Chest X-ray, PA view. Patient: 25 years old, sex F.
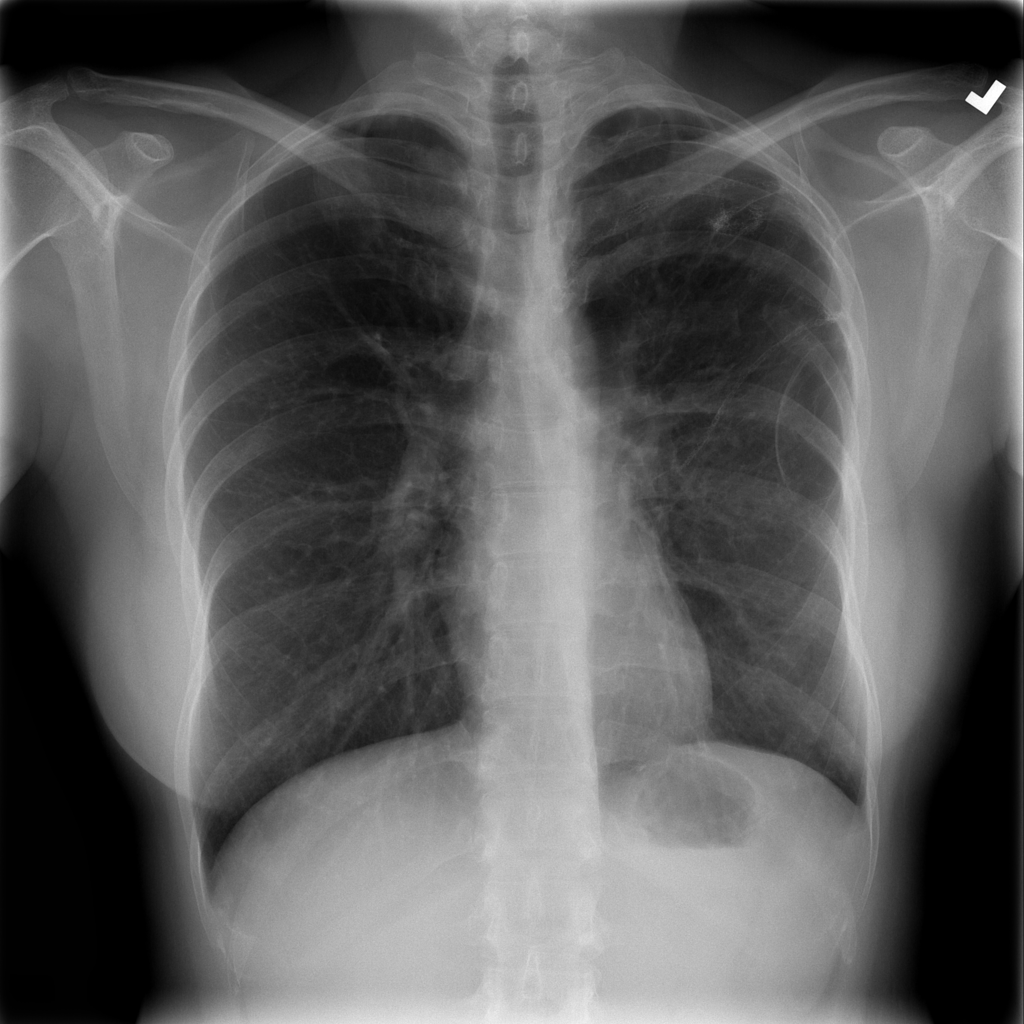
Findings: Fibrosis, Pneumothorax